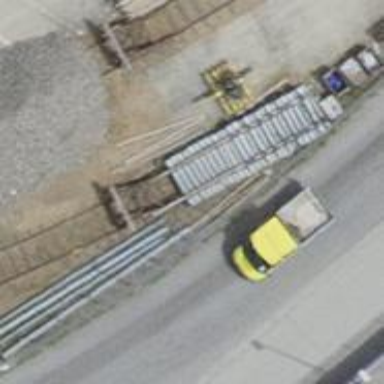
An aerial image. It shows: Railway buffer stop.